Chest X-ray. View position: PA
Patient age: 49
Patient sex: M
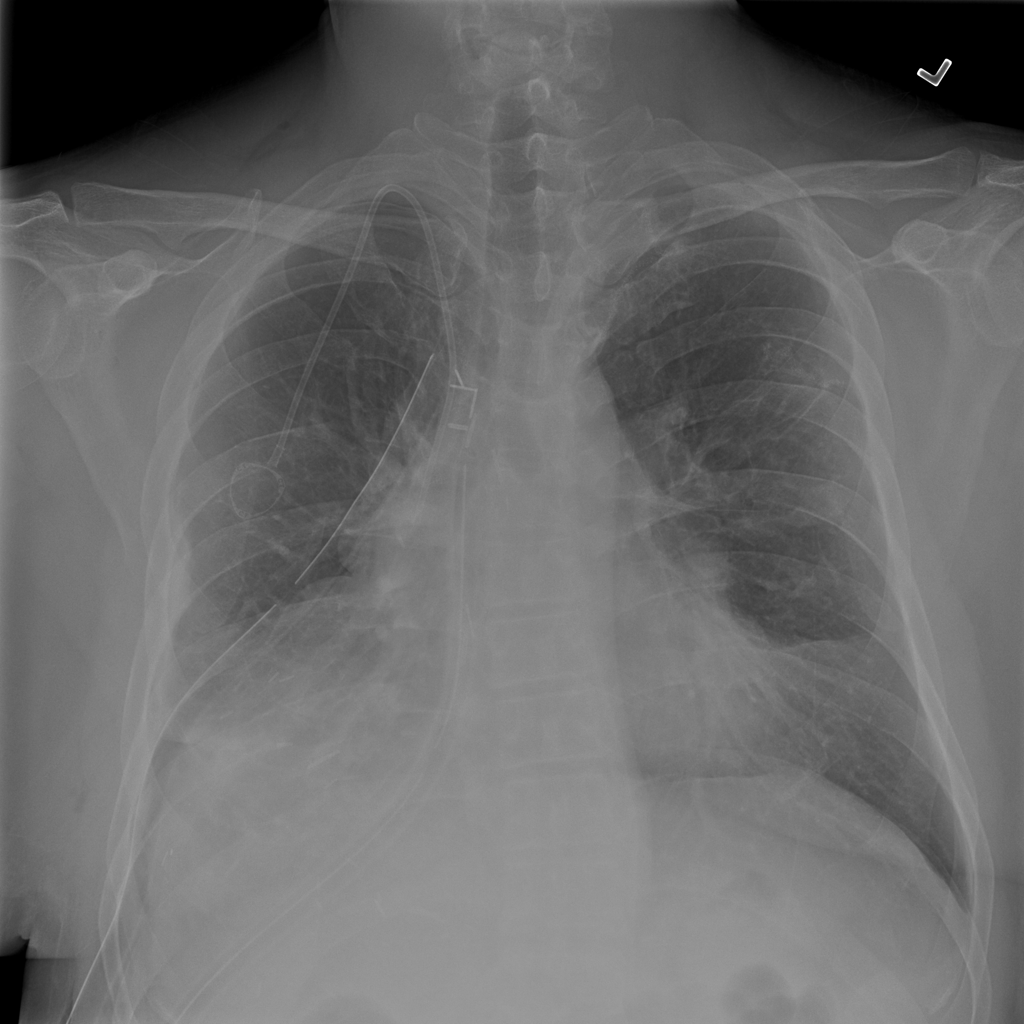
Finding: Pneumothorax